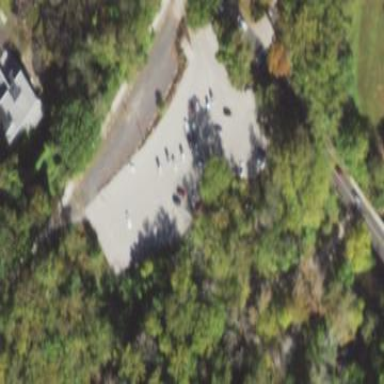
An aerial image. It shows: Parking area.